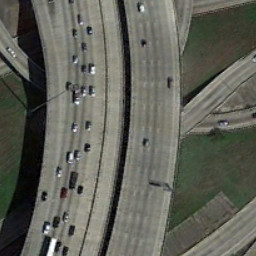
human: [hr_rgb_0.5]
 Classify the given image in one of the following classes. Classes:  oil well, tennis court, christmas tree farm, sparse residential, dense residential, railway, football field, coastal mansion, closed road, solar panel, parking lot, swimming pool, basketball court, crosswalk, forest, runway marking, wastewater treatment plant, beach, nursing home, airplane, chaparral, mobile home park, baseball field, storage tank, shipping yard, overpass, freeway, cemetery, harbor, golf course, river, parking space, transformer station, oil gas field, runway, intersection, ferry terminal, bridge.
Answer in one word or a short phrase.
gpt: overpass